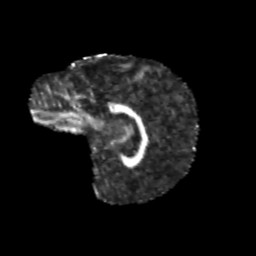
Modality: FA
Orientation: sagittal
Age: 9
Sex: female
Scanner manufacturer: siemens
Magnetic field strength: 3 T
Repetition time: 3.8 s
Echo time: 0.07 s